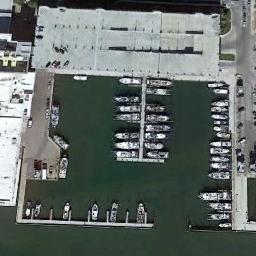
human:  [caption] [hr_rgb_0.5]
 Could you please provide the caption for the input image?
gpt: There is a big ship on the right side of the harbor .

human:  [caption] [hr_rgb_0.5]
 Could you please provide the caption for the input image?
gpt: Many ships dock neatly on the sea side of the harbor surrounded by buildings .

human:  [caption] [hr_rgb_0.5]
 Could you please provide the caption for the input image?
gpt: There are many ships in the harbor .

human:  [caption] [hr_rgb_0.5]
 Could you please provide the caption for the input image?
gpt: The harbor with lots of neatly docked boats is surrounded by two buildings and the color of the waters is green .

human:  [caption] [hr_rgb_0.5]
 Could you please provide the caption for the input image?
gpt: There are some buildings around the harbor .